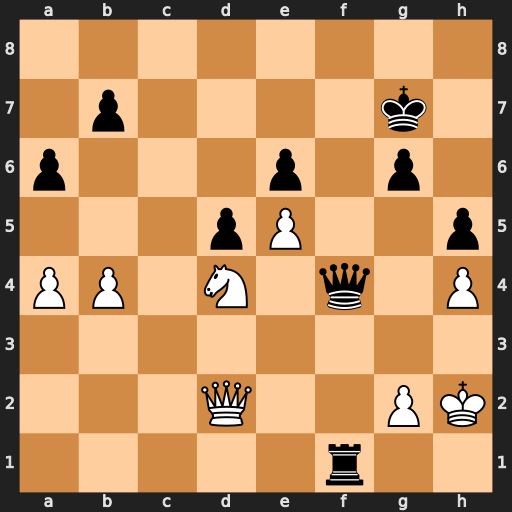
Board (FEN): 8/1p4k1/p3p1p1/3pP2p/PP1N1q1P/8/3Q2PK/5r2
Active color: w
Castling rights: -
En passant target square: -
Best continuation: Qxf4 Rxf4 Nxe6+ Kh6 Nxf4